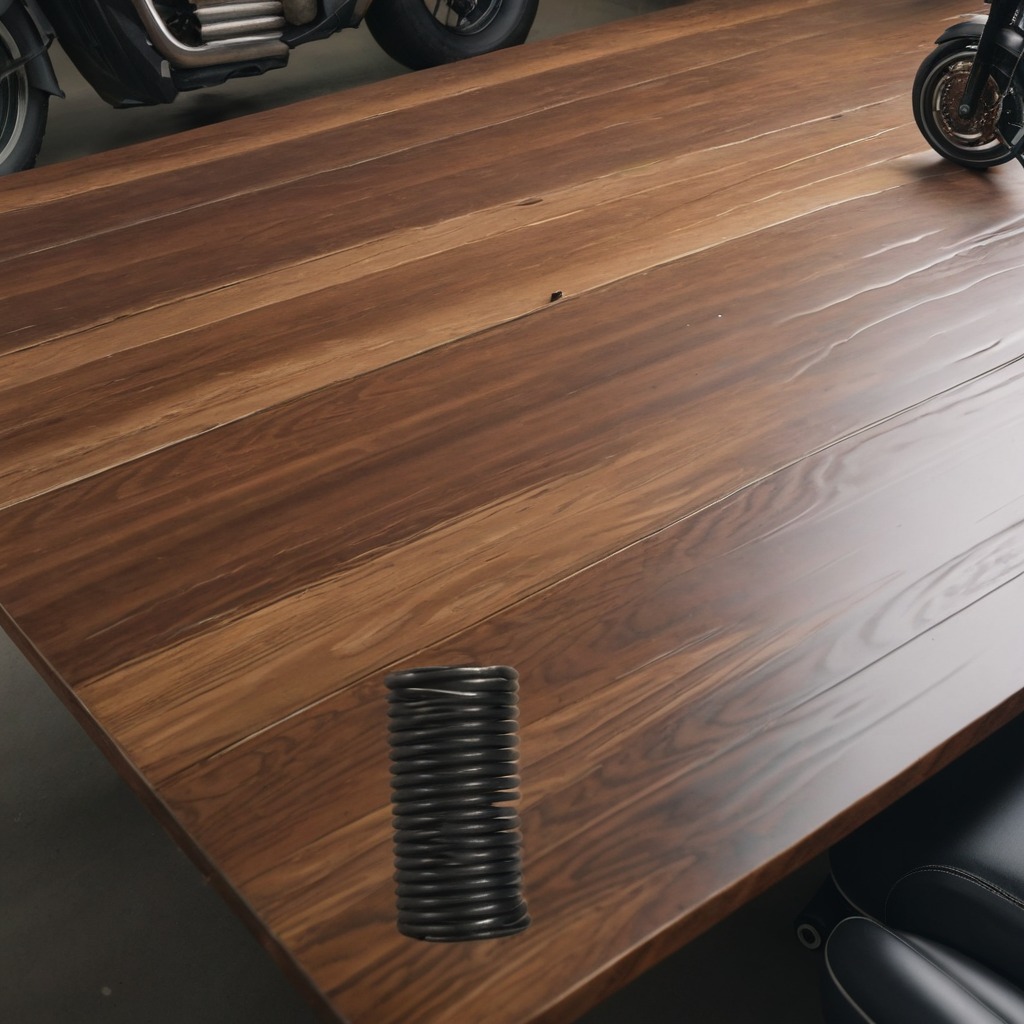
A coiled metal spring lies on an oil-spilled wooden table in a vintage motorcycle garage.